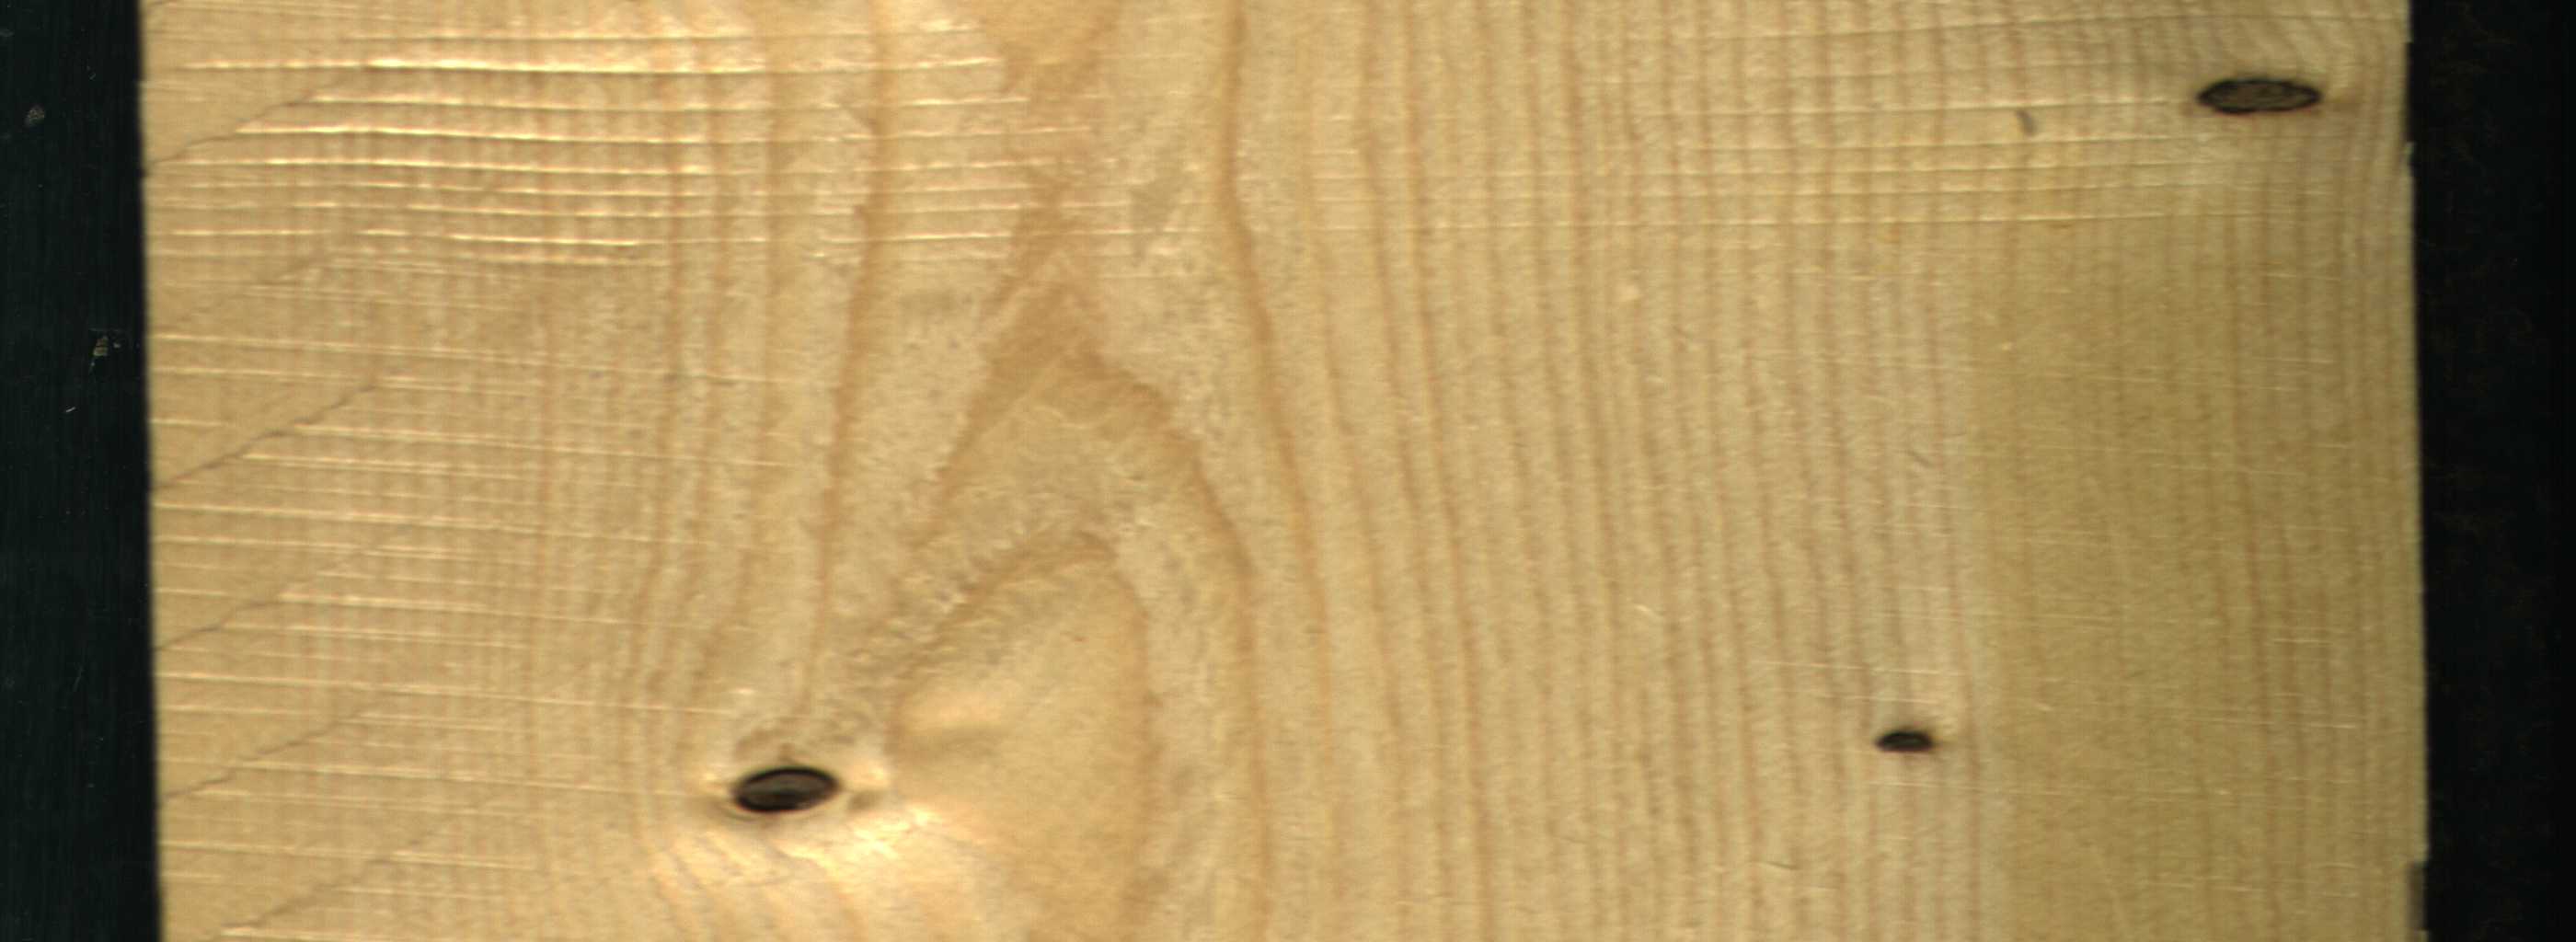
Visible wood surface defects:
Dead_Knot
Dead_Knot
Dead_Knot